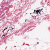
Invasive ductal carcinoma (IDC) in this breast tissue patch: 0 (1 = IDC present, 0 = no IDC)